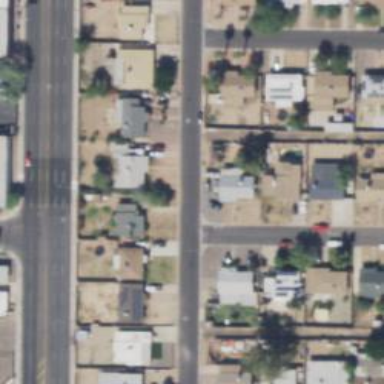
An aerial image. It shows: Alleyway designated as service road.